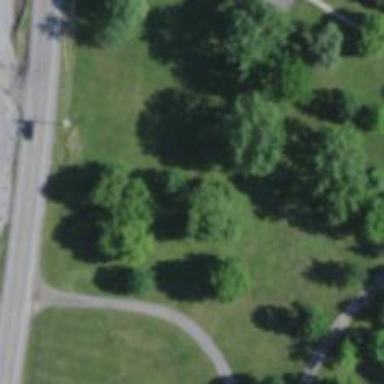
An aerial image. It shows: Disc golf tee area.